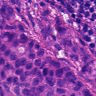
Metastatic tissue present: yes